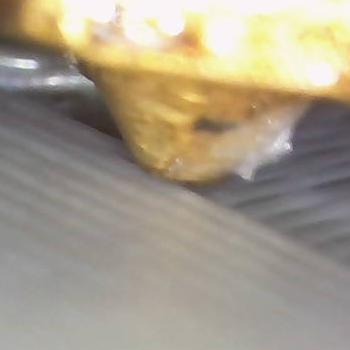
Flow rate: 100%